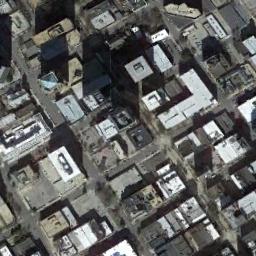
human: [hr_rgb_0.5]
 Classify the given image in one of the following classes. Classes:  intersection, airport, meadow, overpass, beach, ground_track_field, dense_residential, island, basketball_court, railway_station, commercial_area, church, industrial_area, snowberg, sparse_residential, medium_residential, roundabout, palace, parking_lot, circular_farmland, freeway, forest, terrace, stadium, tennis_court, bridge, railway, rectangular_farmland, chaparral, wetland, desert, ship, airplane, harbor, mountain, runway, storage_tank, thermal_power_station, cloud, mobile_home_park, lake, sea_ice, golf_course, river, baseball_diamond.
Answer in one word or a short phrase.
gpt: commercial_area